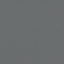
Land use / land cover: SeaLake